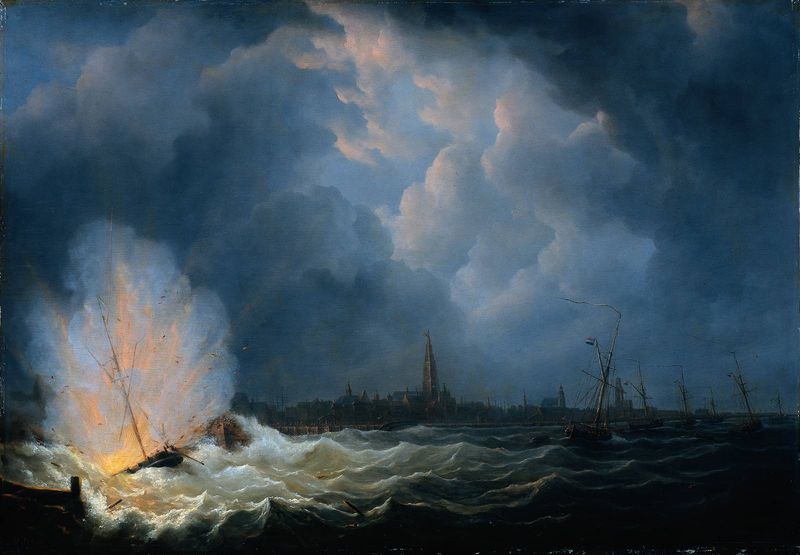
Titel: Explosion of Dutch Gunboat No. 2, Commanded by Jan van Speyk, 5. February 1831, Explosion des Holländischen Kanonenboots Nr.2, unter dem Kommando von Jan van Speyk, am 5.Februar 1831
Künstler: Martinus Schouman
Standort: Amsterdam
Institution: Rijksmuseum
Schlagwörter: blau, dunkel, feuer, gemälde, gewitter, himmel, kampf, meer, wasser, weiß, wolken, gelb, kirchturm, landschaft, see, stadt, ufer, braun, grau, hell, hintergrund, licht, nacht, orange, schwarz, wolke, holland, niederlande, horizont, häuser, wind, kirche, rauch, land, england, boot, boote, turm, nachthimmel, gischt, küste, schiff, schiffe, segel, segelboot, segelschiffe, welle, wellen, fahnen, fahne, mast, segelschiff, berge, fels, dächer, hafen, masten, brand, brandung, gicht, havarie, krieg, schiffbruch, schlacht, seenot, seestück, sinken, sturm, tosend, turner, unglück, untergang, unwetter, wellengang, wogen, zerstörung, finster, segelboote, stadtansicht, explosion, flammen, blitz, ereignis, flaggen, flotte, maste, englisch, kentern, de vlieger, feuersbrunst, gefecht, seegefecht, siluette, kriche, seeschlacht, oot, seesturm, wolkenberge, booot, meeresrauschen, mmel, er, schäumendes meer, #wolken#, #kriche, schiff in not, krähennest